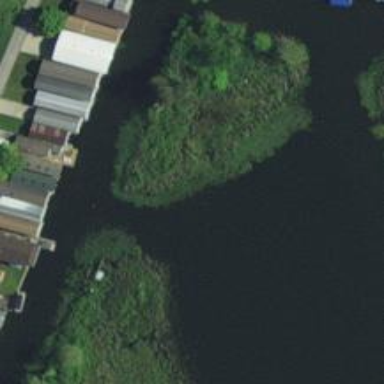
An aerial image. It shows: Islet within natural wetland.